Question: > I would Like to make a flexible table using flexbox. My goal is to
have four items by row and wrap if more than four items I started to
implement my solution but I have some issus to make like the image
below

Here is my code :
'''
.Rtable {
display: flex;
flex-wrap: wrap;
// margin: 10px 10px 10px 10px
padding: 0px 10px 0px 20px;
}
.Rtable-cell {
//box-sizing: border-box;
width: 100%;
margin: 5px 0 ;
min-height : 100px;
display: flex;
.contrat{
border: solid 0.6px #6EB6FF;
width:100%;
word-break: break-word;
}
}
.border {
//border: solid 10px #6EB6FF;
border-width: thin;
border-right: 1px solid #6EB6FF;
border-left: 1px solid #6EB6FF;
border-top: 1px solid #6EB6FF;
border-bottom: 1px solid #6EB6FF;
}
/* Table column sizing
================================== */
.Rtable--5cols > .Rtable-cell { width: 20%; }
'''
'''
<div class="Rtable Rtable--5cols">
<div class="Rtable-cell border">
<div></div>
<div class="lienPopin">nom</div>
<div >lien popin</div>
</div>
<div class="Rtable-cell border" >Has a sword named Ice</div>
<div class="Rtable-cell border">No direwolf</div>
<div class="Rtable-cell border"><strong>Lord of Winterfell</strong></div>
<div class="Rtable-cell border">
<div></div>
<div class="lienPopin">nom</div>
<div >lien popin</div>
</div>
<div class="Rtable-cell border">
<div class="contrats ">
<div class="contrat"> <h3>CDI - Aide soignant tototoototootoo </h3></div>
<div class="contrat"> <h3>CDD - Infirmier</h3> </div>
</div>
</div>
<div class="Rtable-cell border">Direwolf: Ghost</div>
<div class="Rtable-cell border"><strong>Knows nothing</strong></div>
'''
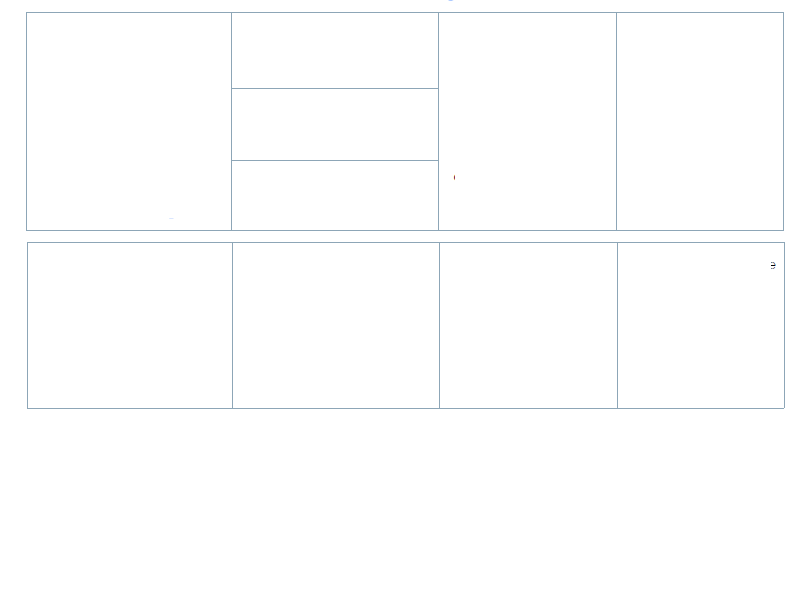
Answer: Your html
'''
<div class="Rtable-cell border">
<div class="contrats ">
<div class="contrat"> <h3>CDI - Aide soignant tototoototootoo </h3></div>
<div class="contrat"> <h3>CDD - Infirmier</h3> </div>
</div>
'''
My html:
'''
<div class="Rtable-cell border have_inner_item">
<div class="contrat"> <h3>CDI - Aide soignant tototoototootoo </h3></div>
<div class="contrat"> <h3>CDD - Infirmier</h3> </div>
<div class="contrat"> <h3>CDD - other row</h3> </div>
</div>
'''
new css class
'''
.have_inner_item {
display: flex;
flex-direction: column;
'''
}
Is this what your are looking for: Below is the image
Suggestion read this complete guide of <URL>
<URL>